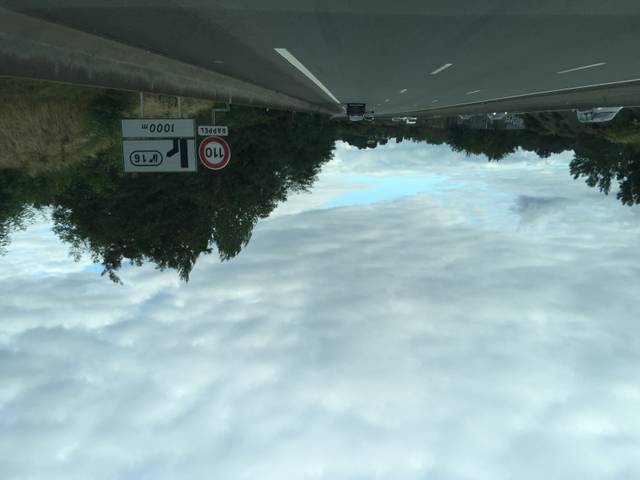
Region: France
Coordinates: 45.459, 4.486